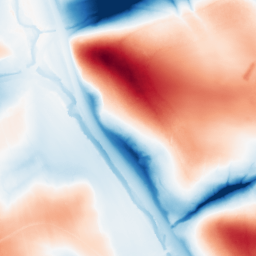
Category: classical
Decomposition family: gaussian_anisotropic
Decomposition parameters: sigma_x: 10
sigma_y: 50
Upsampling method: cubic_catmull_rom
Upsampling parameters: scale: 8
Upsampling scale: 8